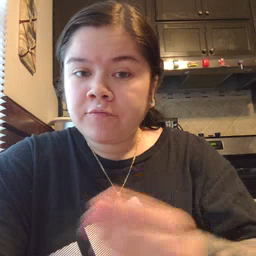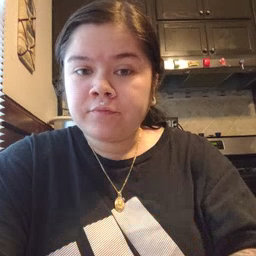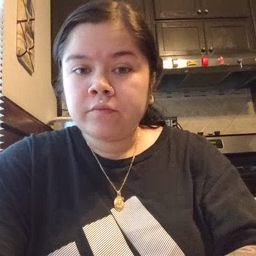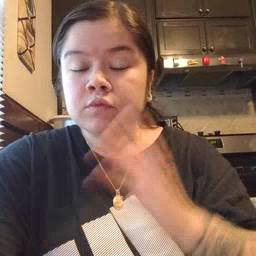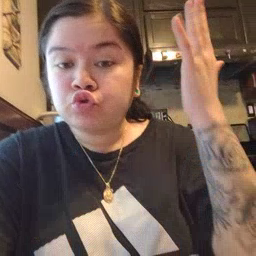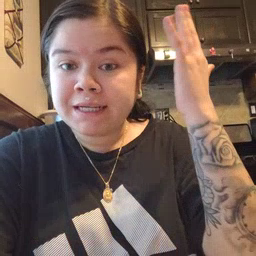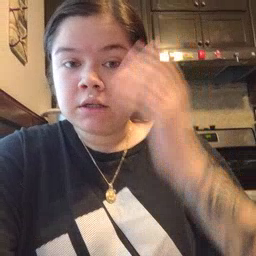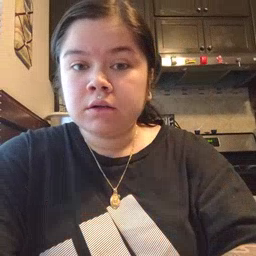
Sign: tree